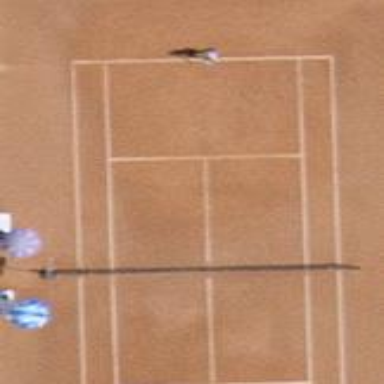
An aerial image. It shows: Tennis court on the leisure land pitch.